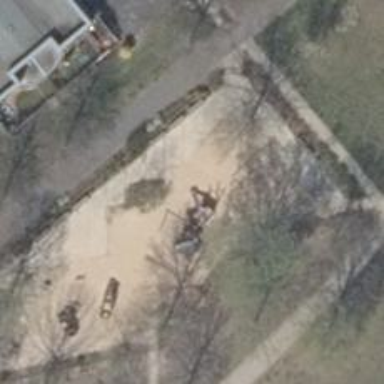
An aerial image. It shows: Playground featuring slide.